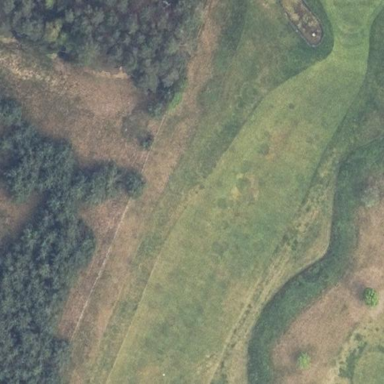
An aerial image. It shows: Golf fairway in the image.